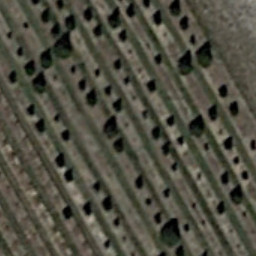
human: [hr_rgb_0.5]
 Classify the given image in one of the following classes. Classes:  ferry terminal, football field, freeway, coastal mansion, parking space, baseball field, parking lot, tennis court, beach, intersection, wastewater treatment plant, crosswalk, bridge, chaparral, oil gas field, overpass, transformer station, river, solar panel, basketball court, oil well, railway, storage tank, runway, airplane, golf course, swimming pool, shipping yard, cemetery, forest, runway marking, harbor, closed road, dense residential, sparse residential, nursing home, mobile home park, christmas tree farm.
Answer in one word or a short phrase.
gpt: christmas tree farm